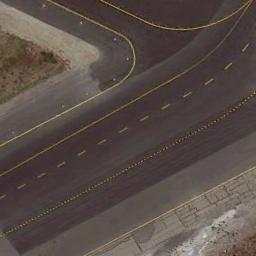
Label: runway